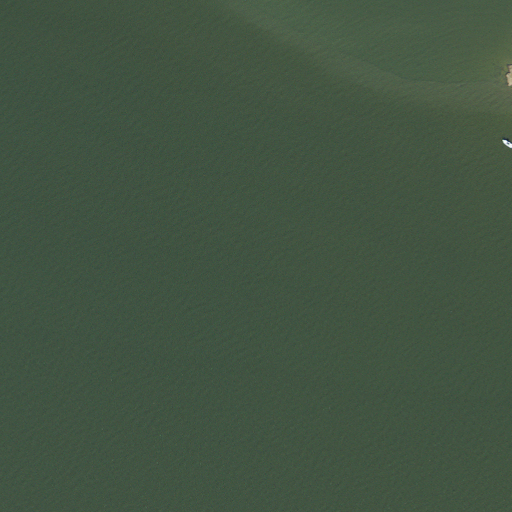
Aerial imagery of cape in Maryland named Phillips Point containing open water and herbaceous wetlands